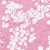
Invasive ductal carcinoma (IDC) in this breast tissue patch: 0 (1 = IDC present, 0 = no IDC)